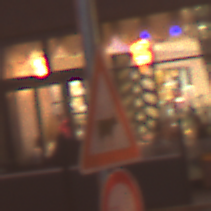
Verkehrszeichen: ViehtriebLinks
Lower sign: VerbotUeberholenEinspurigeFahrzeuge
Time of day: Night
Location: Outdoor (Urban)
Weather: PartlyCloudy
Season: NotSpecified
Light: Artificial